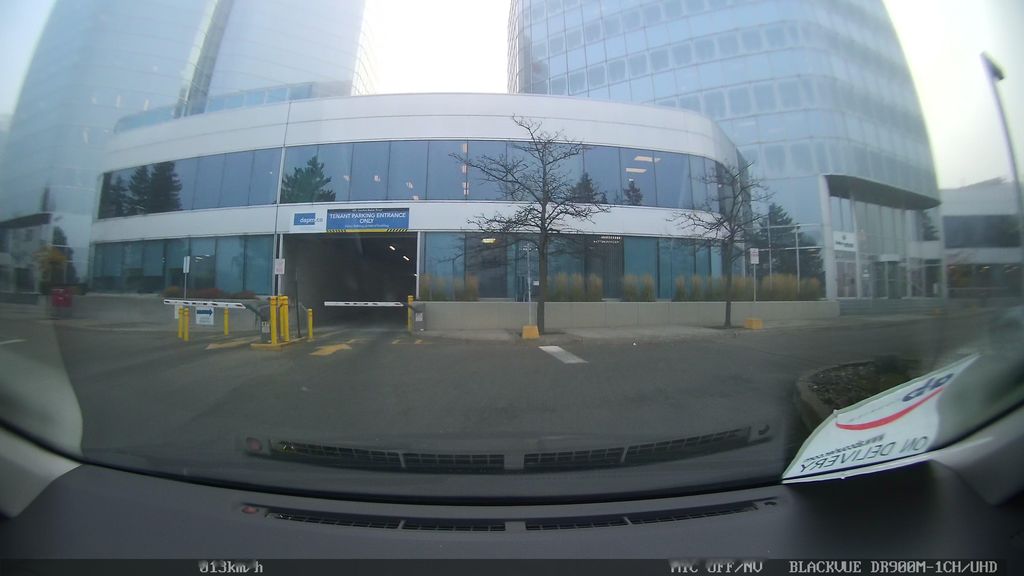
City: toronto